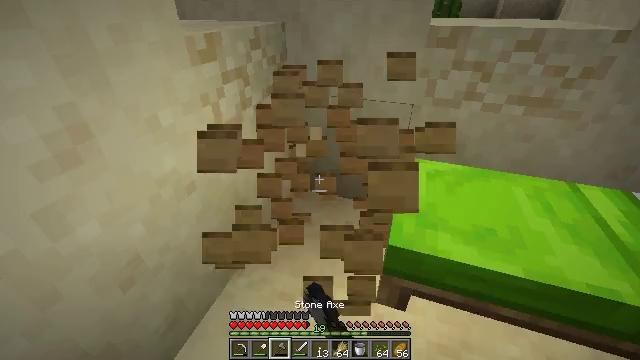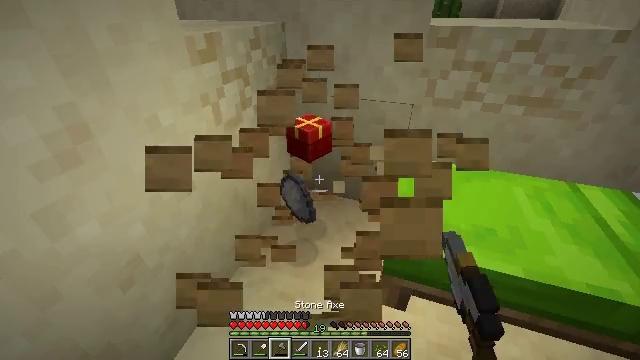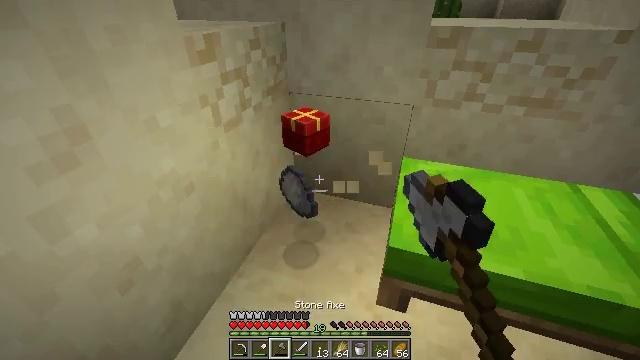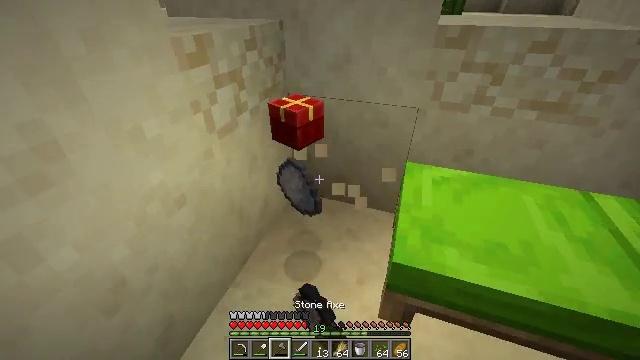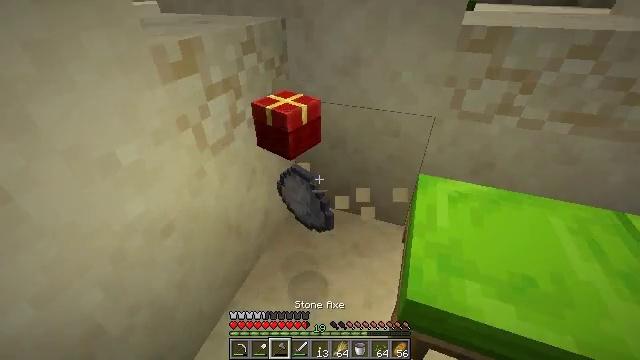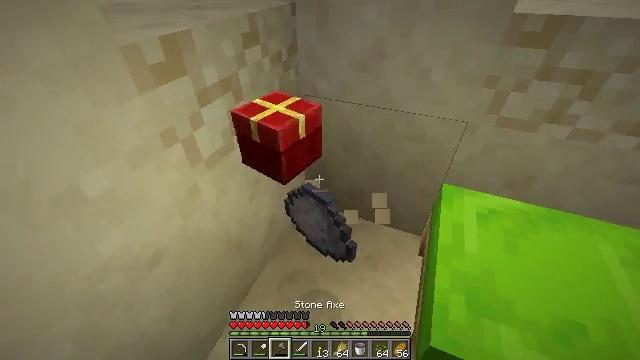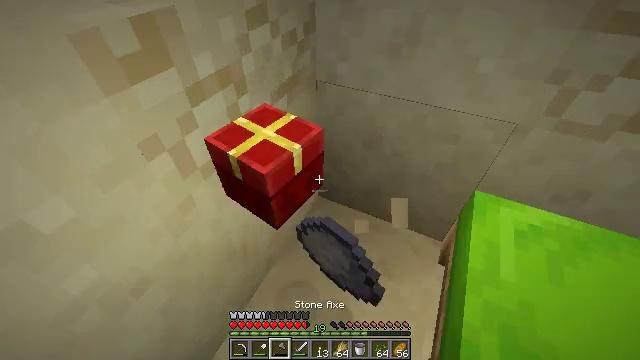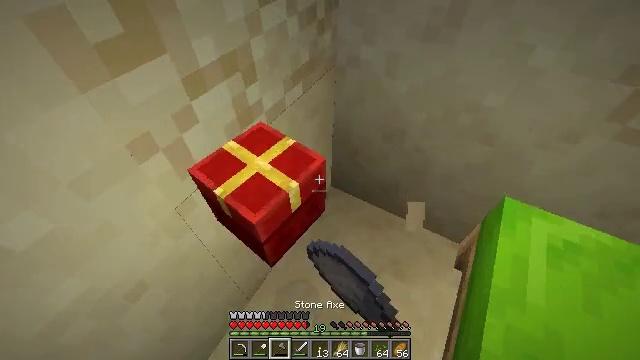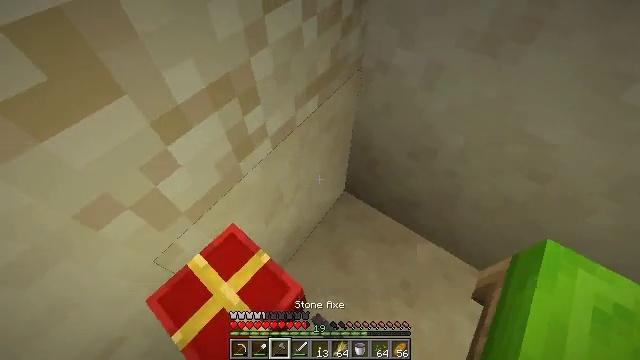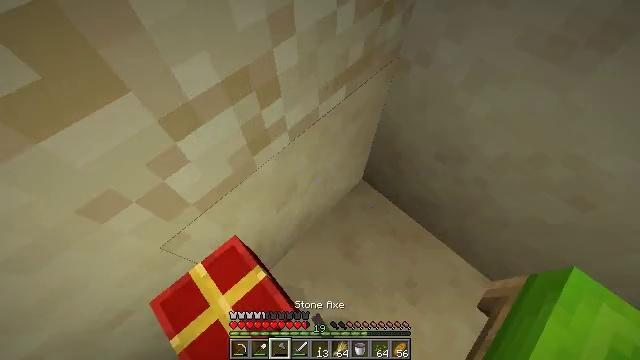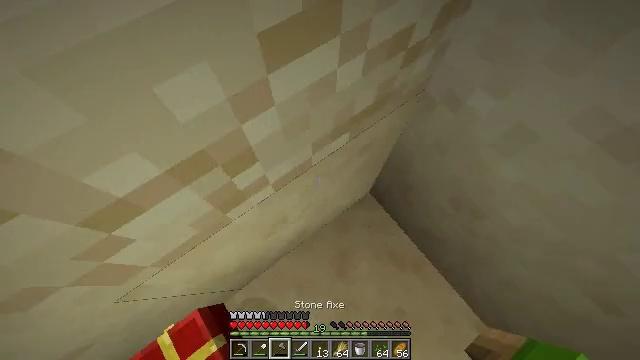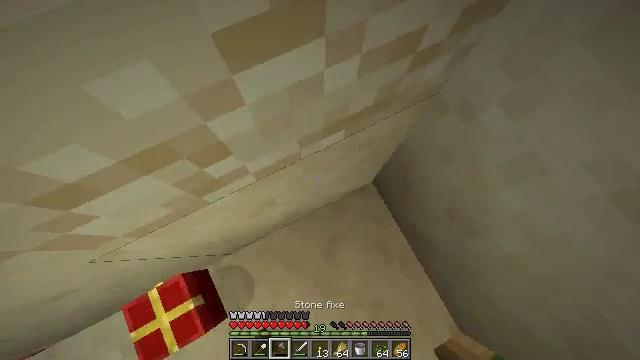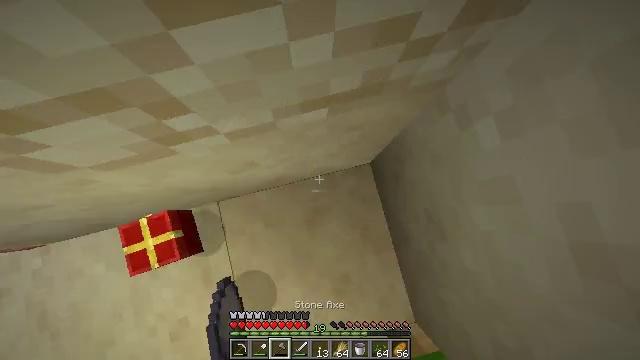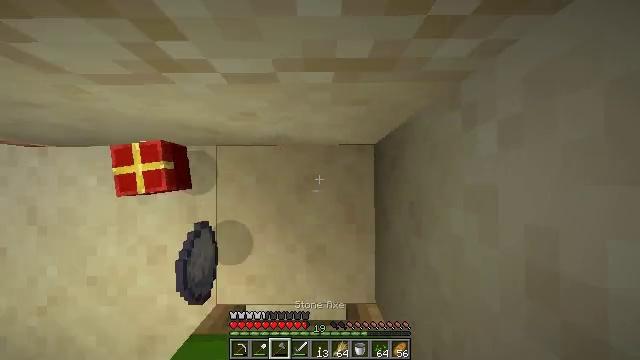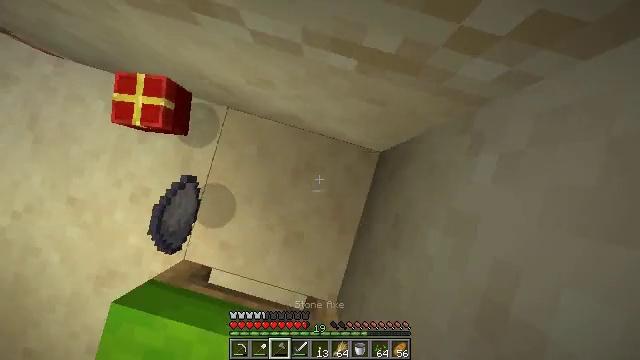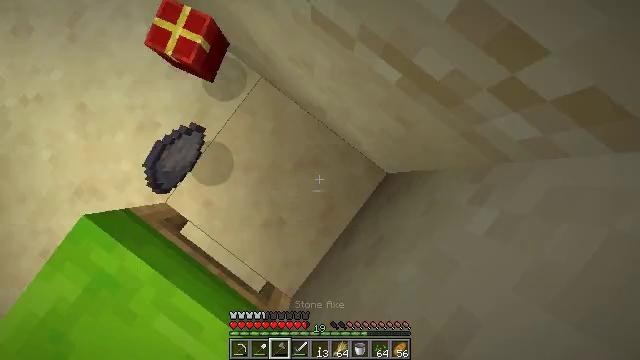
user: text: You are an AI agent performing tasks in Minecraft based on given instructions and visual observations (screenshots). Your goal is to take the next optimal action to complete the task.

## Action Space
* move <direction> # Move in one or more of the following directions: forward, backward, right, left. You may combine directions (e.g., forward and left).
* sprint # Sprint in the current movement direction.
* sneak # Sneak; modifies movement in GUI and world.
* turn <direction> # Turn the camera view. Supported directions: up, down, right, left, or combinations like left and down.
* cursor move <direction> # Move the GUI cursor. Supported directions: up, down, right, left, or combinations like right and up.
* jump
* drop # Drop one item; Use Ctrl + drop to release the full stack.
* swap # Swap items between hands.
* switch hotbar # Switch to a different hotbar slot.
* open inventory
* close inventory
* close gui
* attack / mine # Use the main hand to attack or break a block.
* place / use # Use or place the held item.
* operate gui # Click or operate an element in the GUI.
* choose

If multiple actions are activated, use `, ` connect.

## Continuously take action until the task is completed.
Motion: motion action
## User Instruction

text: Remove terracotta from the inventory.
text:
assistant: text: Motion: attack / mine
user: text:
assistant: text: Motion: move forward, attack / mine
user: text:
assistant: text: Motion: move forward, attack / mine
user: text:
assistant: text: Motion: move forward, turn left and down
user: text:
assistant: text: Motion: move forward, turn left and down
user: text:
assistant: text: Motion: move forward, turn left and down
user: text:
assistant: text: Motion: move forward, turn left and down
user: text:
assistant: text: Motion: move forward, turn left and down
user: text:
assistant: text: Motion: move forward, turn left and down
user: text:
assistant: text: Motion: move forward, turn left and down
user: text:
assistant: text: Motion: move forward, turn left and down
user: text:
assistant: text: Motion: turn left and down
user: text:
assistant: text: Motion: turn left and down
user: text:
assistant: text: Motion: turn left and down
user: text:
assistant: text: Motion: turn left and down
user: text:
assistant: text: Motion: turn left and down
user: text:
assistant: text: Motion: turn left and down
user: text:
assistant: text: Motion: turn left and down
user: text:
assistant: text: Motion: turn left
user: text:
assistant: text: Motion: turn left and up
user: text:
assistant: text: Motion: turn left and up
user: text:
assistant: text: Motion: turn left and up
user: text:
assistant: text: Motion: turn up
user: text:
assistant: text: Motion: move forward, turn up
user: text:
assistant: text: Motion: move forward, turn right and up
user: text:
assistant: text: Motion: move forward, turn right and up
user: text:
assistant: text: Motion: turn right and up
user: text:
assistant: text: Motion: turn right and up
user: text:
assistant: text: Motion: turn up
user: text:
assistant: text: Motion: no_op